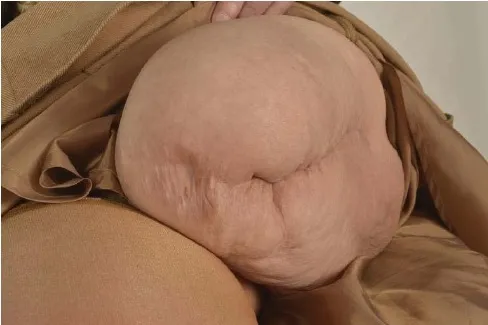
Stump. Scar six months post-operatively.
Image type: medical_photograph (other_medical_photograph)